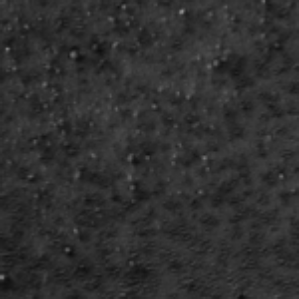
Label: frost